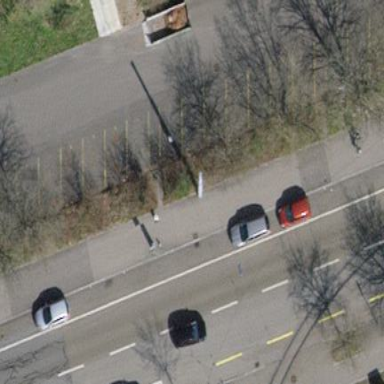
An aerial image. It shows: Parking lane area.